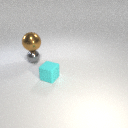
small gray metal sphere to the left of small cyan rubber cube